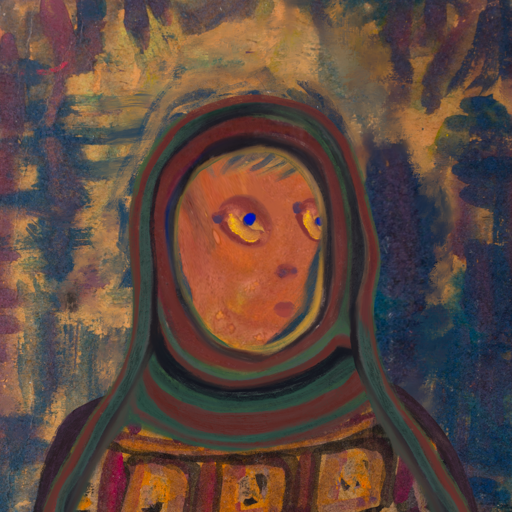
Background: InTheSun, Head And Neck Side: Mother_And_Son_Son, Face Side: Mother_And_Son_Son, Bust: Doll, Hair Side: In_The_Sun, Head Accessory: After_Raid_Scarf, Second Necklace: Blank, Necklace: Blank, Baby: Blank